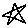
Label: star